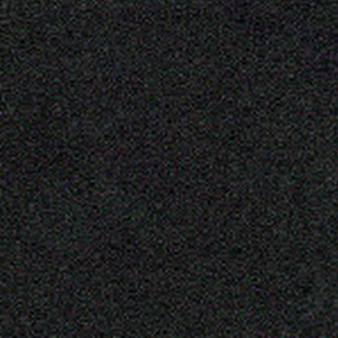
Label: other